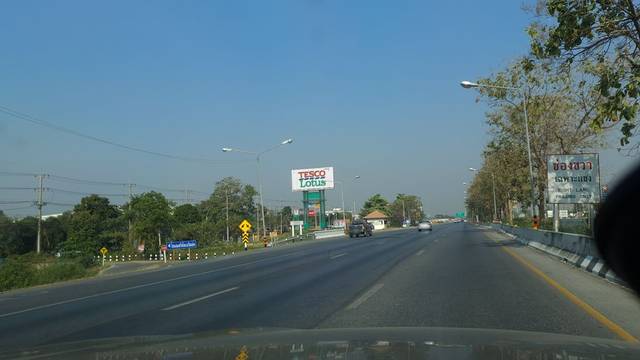
Region: Thailand
Coordinates: 14.881, 100.433